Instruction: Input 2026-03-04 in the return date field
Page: home
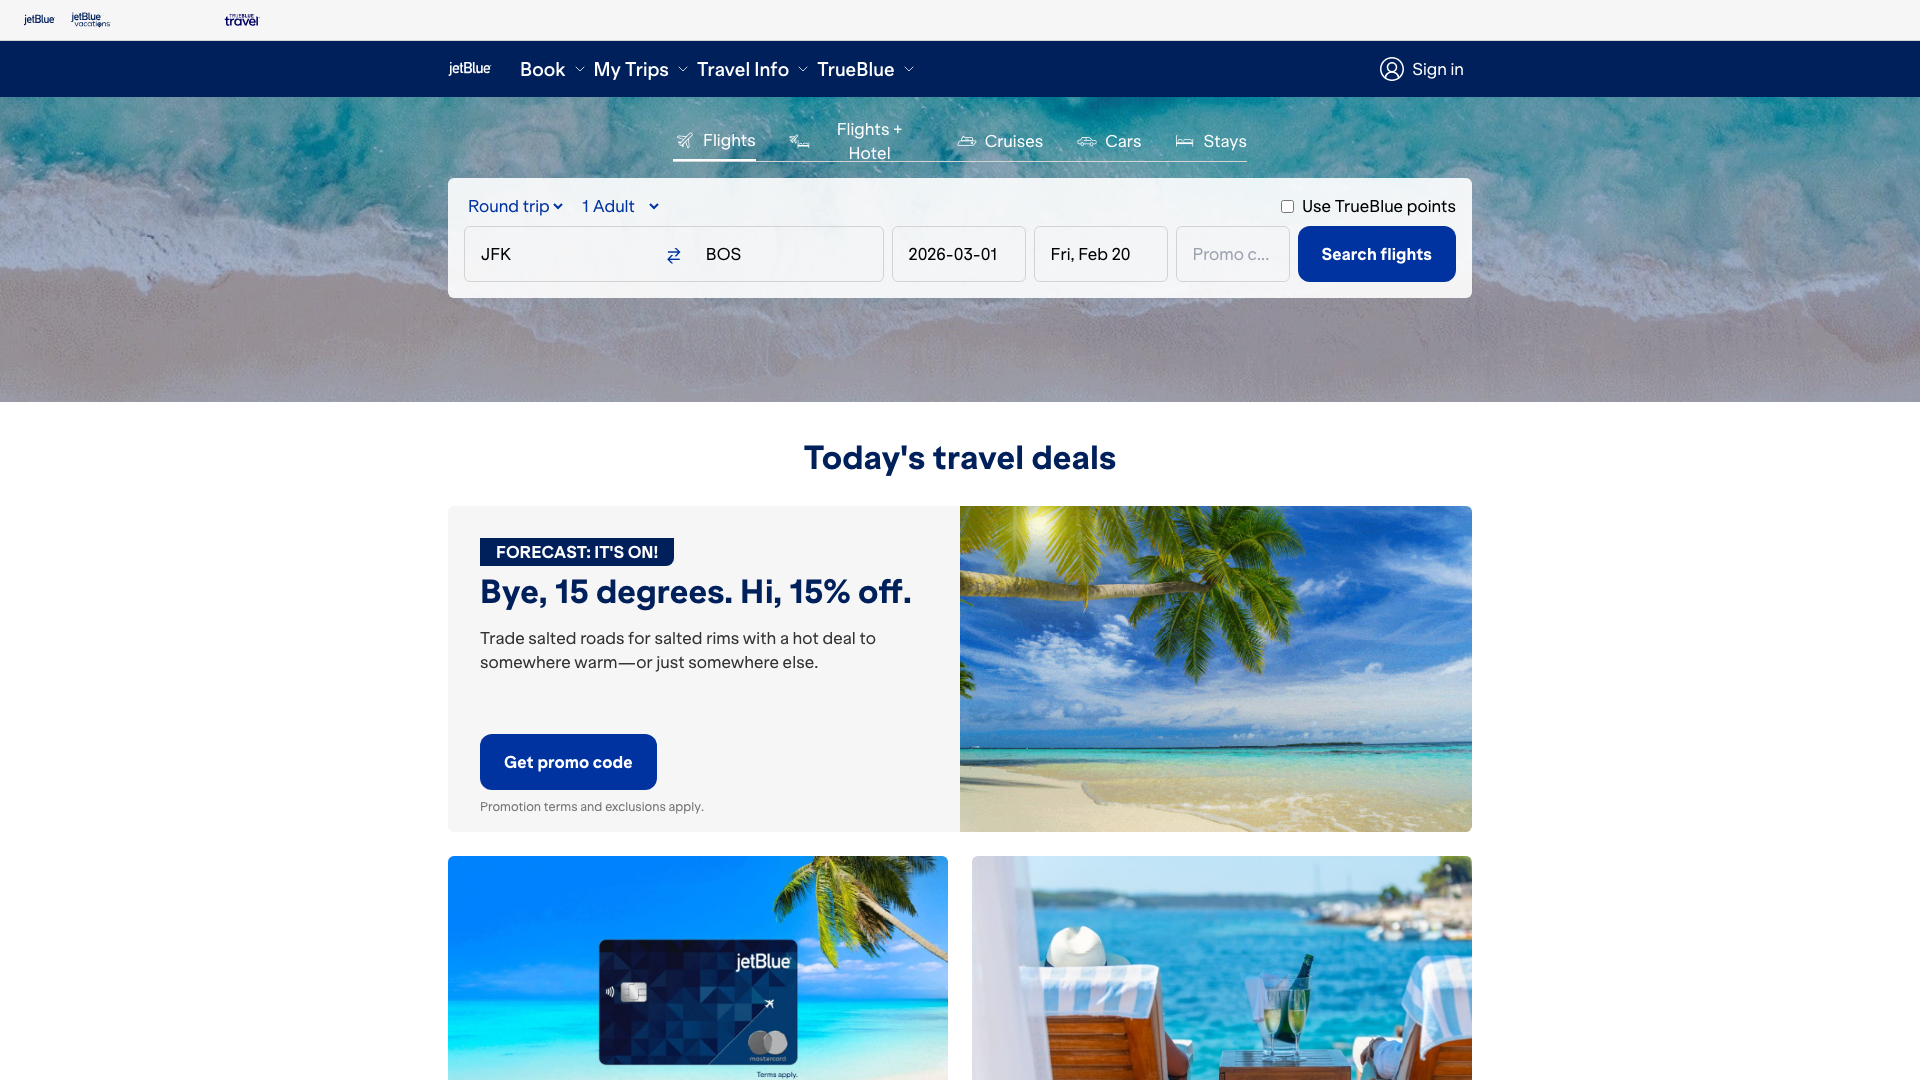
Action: type